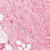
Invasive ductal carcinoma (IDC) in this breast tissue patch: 0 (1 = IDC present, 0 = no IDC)